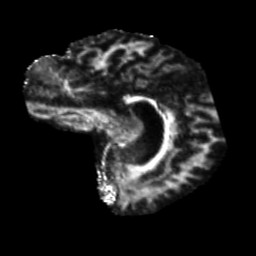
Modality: FA
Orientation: sagittal
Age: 62
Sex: female
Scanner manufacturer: siemens
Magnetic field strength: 3 T
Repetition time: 5.25 s
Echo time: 0.08 s